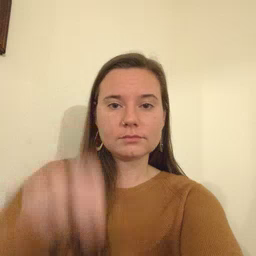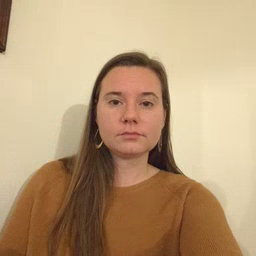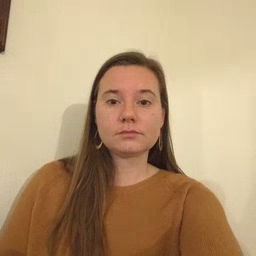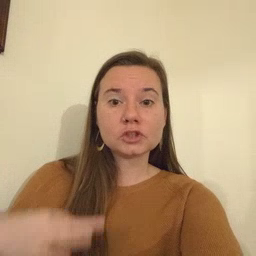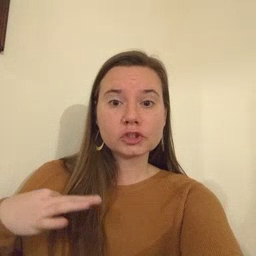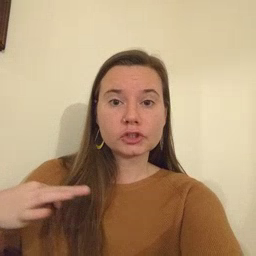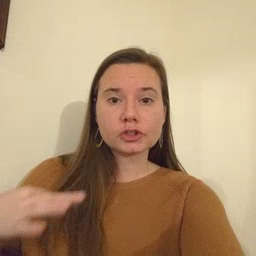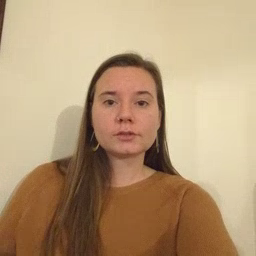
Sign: shirt